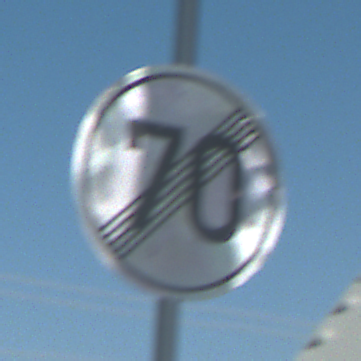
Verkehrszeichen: EndeGeschwindigkeit70
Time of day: MorningAfternoon
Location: Outdoor (Special)
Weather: Clear
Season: NotSpecified
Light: Natural